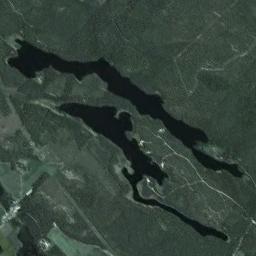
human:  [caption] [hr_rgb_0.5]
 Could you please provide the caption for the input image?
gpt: The two lakes with winding banks lie on a flat ground covered with vegetation and the water is dark blue .

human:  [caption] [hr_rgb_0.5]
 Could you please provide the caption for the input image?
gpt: The lake in the picture looks like a caterpillar .

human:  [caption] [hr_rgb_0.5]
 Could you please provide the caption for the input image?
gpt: There are two lakes of different sizes .

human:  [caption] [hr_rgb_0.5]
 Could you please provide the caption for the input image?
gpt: There are two long strips of blue lake on the ground with lush green vegetation .

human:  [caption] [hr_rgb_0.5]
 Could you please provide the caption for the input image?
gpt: There are green meadows around the lake .